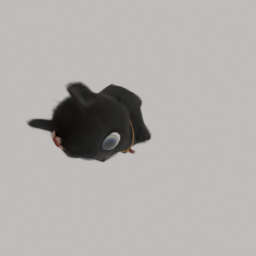
Label: animals